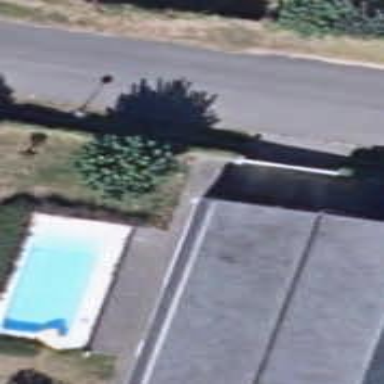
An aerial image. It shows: Swimming pool located in leisure land.